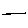
Label: line